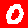
Digit: 0